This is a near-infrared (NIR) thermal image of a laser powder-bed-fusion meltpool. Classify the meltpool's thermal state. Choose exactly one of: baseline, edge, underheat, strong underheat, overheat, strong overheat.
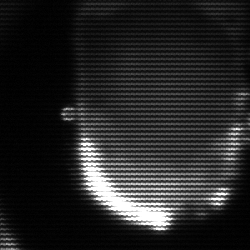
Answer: baseline